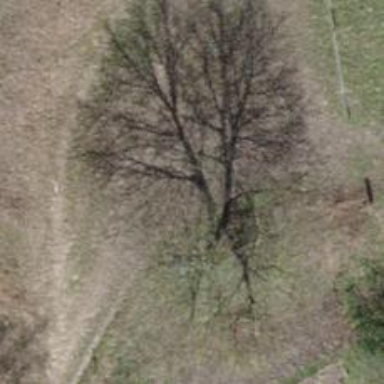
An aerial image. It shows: Urban area featuring tree as natural element.